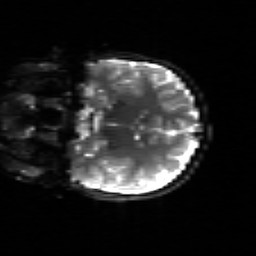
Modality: sbref
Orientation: coronal
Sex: male
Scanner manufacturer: siemens
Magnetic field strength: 3 T
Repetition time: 5 s
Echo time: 0.071 s